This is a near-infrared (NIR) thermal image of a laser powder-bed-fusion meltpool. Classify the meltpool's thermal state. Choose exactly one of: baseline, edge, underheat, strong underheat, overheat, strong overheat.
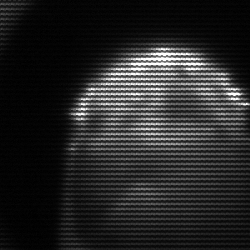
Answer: edge